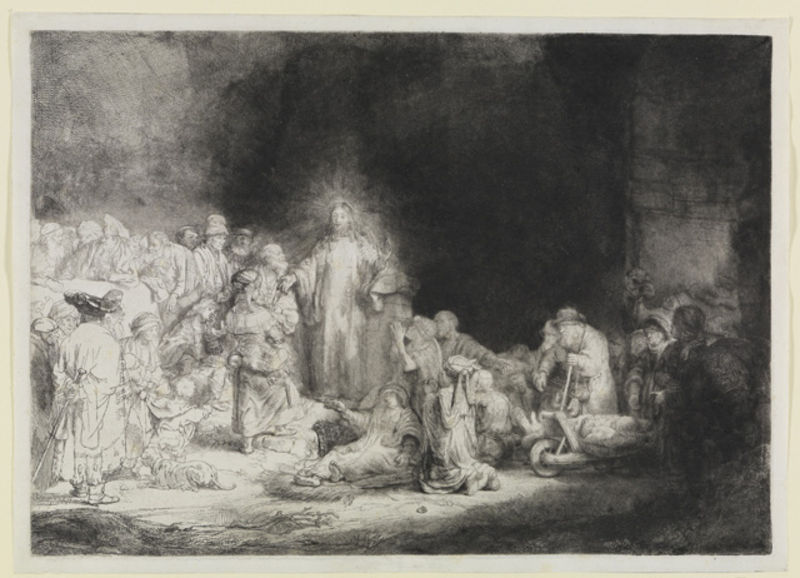
Titel: Christus heilt die Kranken, genannt das Hundertguldenblatt
Künstler: Rembrandt
Standort: Karlsruhe
Institution: Staatliche Kunsthalle Karlsruhe
Schlagwörter: berg, dunkel, feder, felsen, gott, gruppe, hand, himmel, mann, rubens, schatten, weiß, aquarell, frauen, menschen, sand, sitzen, frau, grau, hell, hut, hüte, licht, männer, nacht, raum, reden, schwarz, skizze, stroh, zeichnung, gebäude, hund, tier, weg, wiese, masse, menge, versammlung, alt, bart, jung, mützen, wand, alte, arm, arme, barock, bibel, gesicht, rembrandt, stehen, stein, steine, tod, toter, hände, hügel, boden, dunkelheit, gewand, haare, mantel, sitzend, stehend, gewänder, mutter, personen, tochter, höhle, kontrast, renaissance, bauern, karren, kinder, räder, stock, engel, helldunkel, küssen, papier, liegen, düster, man, alter mann, gehstock, stab, studie, zuschauer, rede, trage, fels, fläche, mauer, grafik, graphik, platz, karre, rad, schubkarre, schubkarren, wagen, not, crowd, hands, hat, könig, men, people, religious, robes, white, women, black, dark, group, meeting, old, painting, sitting, woman, thomas, goya, print, schublade, liegend, leuchten, foto, tusche, greis, krank, glaube, religion, strahlen, kohle, druck, schnitt, schwarz-weiß, radierung, stich, uniform, knien, soldat, offenbarung, schraffiert, aquatinta, bleistift, beten, gebet, menschenmenge, schein, heiligenschein, erleuchtet, verwischt, nimbus, christus, grab, jesus, jesus christus, kranker, christlich, leid, schmerz, rock, flehen, knieend, mittelalter, müde, segen, segnen, segnung, grotte, head, predigt, erscheinung, bettler, heiliger, child, feet, zwielicht, heilige, leuchtend, halbdunkel, light, mild, edelmann, freundlich, anbeten, drawing, erleuchtung, jünger, heilig, maria, kupferstich, magdalena, heilung, kranke, betend, gloriole, heiland, jerusalem, strahlend, turban, hirte, hirten, shadow, zuhörer, dog, etching, hats, monochrome, beard, zweilicht, christentum, sohn, rasten, auferstehung, wunsch, glück, gläubige, helfen, aureole, erlösung, children, erlöser, krake, krüppel, human, kamel, prayer, vorstudie, skizzenhaft, rembrand, christ, wagon, apostel, predigen, wunder, god, glorie, strahlenkranz, cane, grau schwarz, auferweckung, heilen, krankenheilung, lazarus, cave, charcoal, evangelium, steuern, heil, ölberg, chidlren, biblische szene, tab, humans, messias, segnend, gottessohn, chatten, sohn gottes, gleichnis, nazareth, stick, mut, standing, pray, christkind, new testament, praying, ungläubig, kontrastreich, wheel, hühle, geschunden, brat, wheelbarrow, prdeigt, gesundheit, suffering, halo, holy, dying, wiederauferstehung, bergpredigt, jesus christ, van rijn, resurrection, sick, dunkekl, t, state, speaking, reijn, miracle, rembrrandt, aureol, hundertguldenblatt, laying, followers, religous, disciples, leader, healing, charcole, hundertgulden, lahme, aura, hgaare, liebend, nymbus, krankenheikung, girten, prädig, predig, scherinung, welcome, jesung, aposel, grpahit, beggars, pallet, tausendguldenblatt, follower, christkönig, sid, ungläubi, hheiligenschein, die letzten, lhme, heilland, erretter, jesus von nazaret, monocolor, 100 guilder print, dyingmen